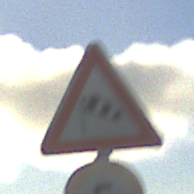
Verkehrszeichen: SeitenwindVonLinks
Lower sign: Geschwindigkeit5
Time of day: SunriseSunset
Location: Outdoor (Nature)
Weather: PartlyCloudy
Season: NotSpecified
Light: Natural